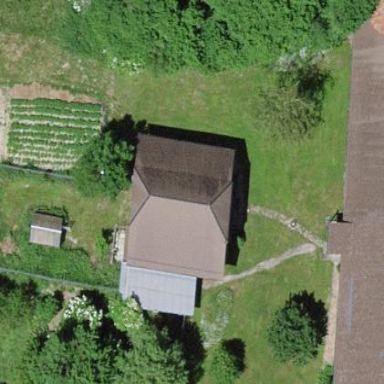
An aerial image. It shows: Barn.